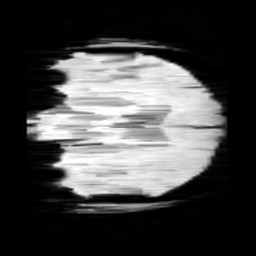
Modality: minIP
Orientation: coronal
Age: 13
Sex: female
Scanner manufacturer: siemens
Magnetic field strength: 3 T
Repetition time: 0.027 s
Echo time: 0.02 s